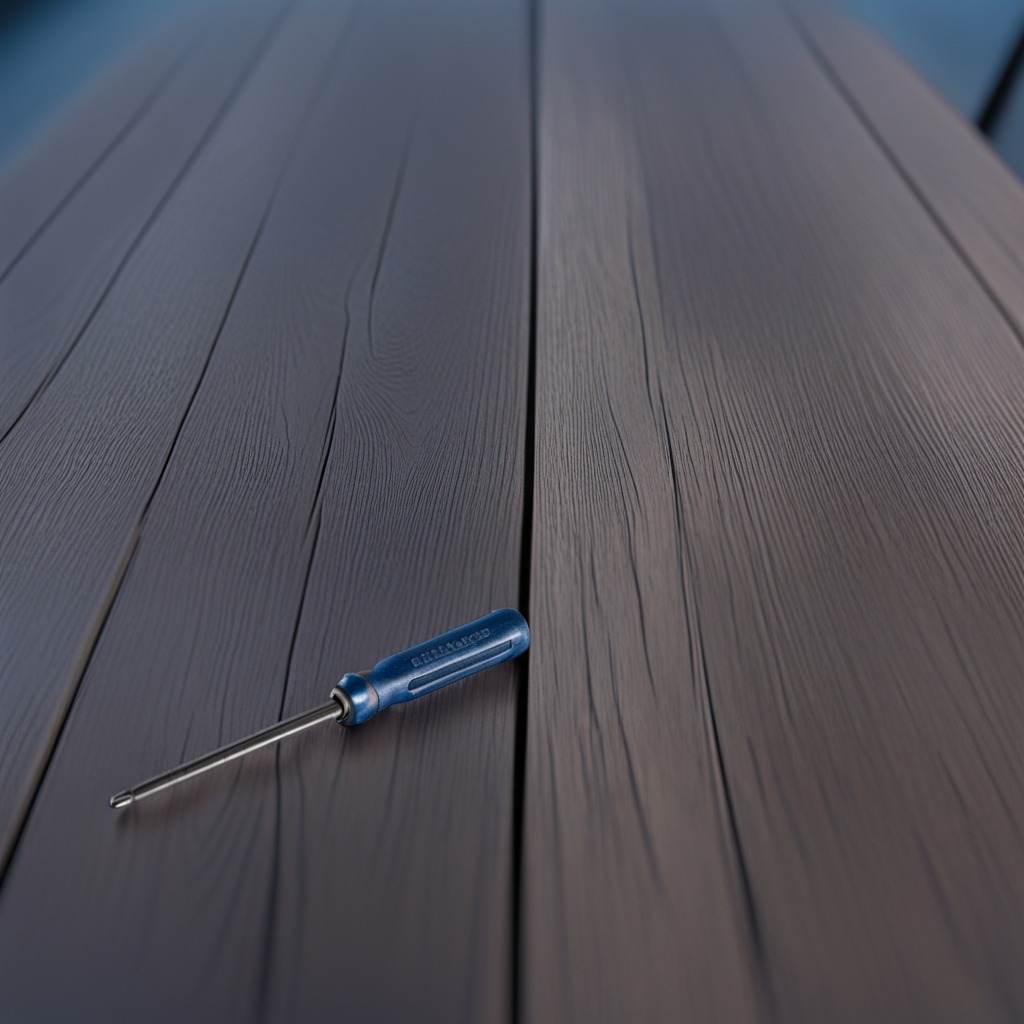
A screwdriver is lying on a table with faint burn marks in a small garage at twilight.